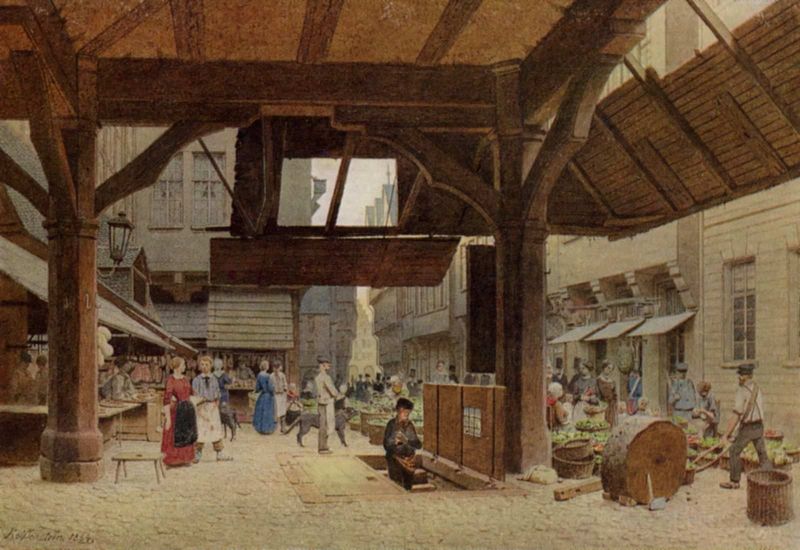
Titel: Frankfurt am Main, Markt, Schirn
Künstler: Carl Theodor Reiffenstein
Standort: Frankfurt (am Main)
Institution: Historisches Museum
Schlagwörter: baum, blau, dunkel, gemälde, gestein, himmel, mann, schatten, weiß, frauen, grün, landschaft, menschen, stadt, ausschnitt, bewegung, braun, fenster, frau, grau, hell, hintergrund, holz, kleid, kleider, lampe, laterne, licht, männer, pfeiler, schwarz, strasse, strassenszene, szene, säule, säulen, tisch, tische, tür, unterhalten, dach, gebäude, haus, hund, hunde, obst, rot, weg, beige, gesellschaft, gespräch, leute, malerei, mütze, architektur, mensch, sockel, stein, steine, innenraum, signatur, häuser, stamm, boden, realismus, decke, händler, personen, front, alltag, arbeit, bauern, brunnen, genre, handel, gemüse, skulptur, trauben, deutschland, relief, schürze, äpfel, bogen, fassade, fassaden, gasse, geschäft, pflaster, unterhaltung, vedute, körbe, schürzen, trage, dorf, dächer, mauer, herbst, hof, fabrik, geschäfte, laden, läden, markt, platz, bank, hocker, schemel, arbeiter, auto, rad, rundbogen, querformat, treppe, treppen, vorsprung, essen, gardinen, realistisch, korb, balken, stufe, stufen, zinnen, halle, pfosten, foto, fotografie, stadtansicht, bögen, zwiebel, erker, hinterhof, keller, innenhof, überdachung, offen, theke, verkauf, scheune, links, pflastersteine, polizisten, bürger, tumult, bahnhof, einkaufen, einkauf, holzdecke, ausstellung, leben, handwerk, handwerker, hobel, werkstatt, mauern, axt, sägen, salat, mittelalter, straßenlampe, fachwerkhäuser, marktplatz, trog, haüser, kontor, manufaktur, sach, käse, belebt, beil, pavillion, träger, baumstumpf, holzbalken, standbild, dreiteilig, luke, verschlag, gebälk, zinne, lager, markise, fassadenansicht, markthalle, unterirdisch, fabrikation, baukunst, bleu, markisen, stat, lebensmittel, teppe, heuballen, strohballen, holzhäuser, überdacht, schmied, marktszene, holzklotz, aus, frankfurt, holzpfeiler, depp, lucke, falltür, holzblock, baern, mahlstein, baumscheibe, fbarik, merkt, klaier, holzstamm, holzverarbeitung, stadtbewohner, fensterfassade, fesnterfront, fruen, stamm7, merkthalle, gewölb, kröbe